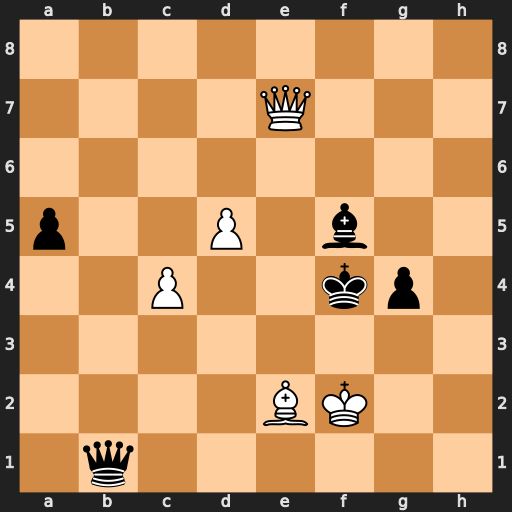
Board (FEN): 8/4Q3/8/p2P1b2/2P2kp1/8/4BK2/1q6
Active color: w
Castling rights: -
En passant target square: -
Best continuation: Qe3#